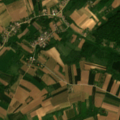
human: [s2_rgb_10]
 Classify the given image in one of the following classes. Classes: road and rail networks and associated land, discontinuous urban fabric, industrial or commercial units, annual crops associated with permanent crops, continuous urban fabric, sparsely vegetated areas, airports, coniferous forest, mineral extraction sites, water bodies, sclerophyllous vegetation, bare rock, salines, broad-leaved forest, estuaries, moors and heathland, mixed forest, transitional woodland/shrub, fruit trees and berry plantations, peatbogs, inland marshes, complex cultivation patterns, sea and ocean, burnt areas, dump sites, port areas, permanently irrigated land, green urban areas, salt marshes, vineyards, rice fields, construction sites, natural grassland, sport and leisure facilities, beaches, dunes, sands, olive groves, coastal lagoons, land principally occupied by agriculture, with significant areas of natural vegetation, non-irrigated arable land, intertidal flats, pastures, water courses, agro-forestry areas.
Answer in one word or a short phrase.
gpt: non-irrigated arable land, complex cultivation patterns, land principally occupied by agriculture, with significant areas of natural vegetation, broad-leaved forest